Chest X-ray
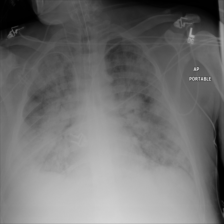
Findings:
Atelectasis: negative
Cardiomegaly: negative
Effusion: negative
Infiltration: negative
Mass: negative
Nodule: negative
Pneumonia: negative
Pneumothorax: negative
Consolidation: negative
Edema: negative
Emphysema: negative
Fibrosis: negative
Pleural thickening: negative
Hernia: negative